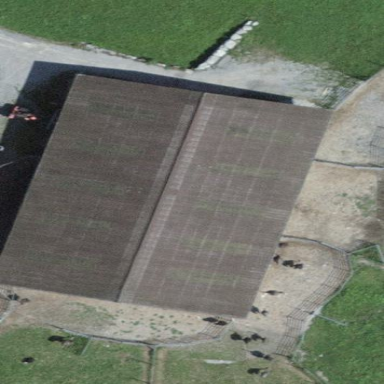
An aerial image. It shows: Farmyard area.